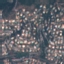
Land use / land cover: Residential